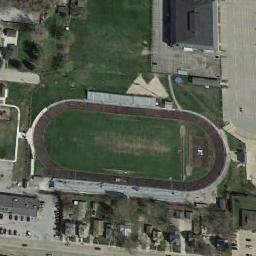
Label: ground_track_field